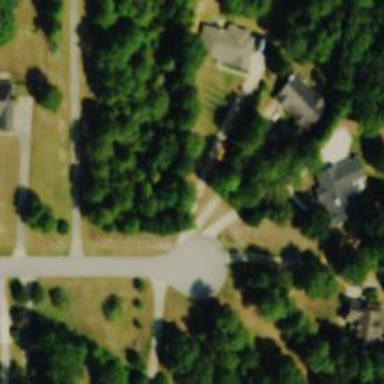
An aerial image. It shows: Driveway leading to service road.